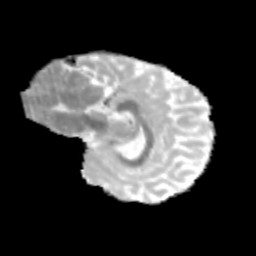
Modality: MD
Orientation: sagittal
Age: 14
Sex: female
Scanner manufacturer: siemens
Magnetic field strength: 3 T
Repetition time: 3.8 s
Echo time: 0.07 s